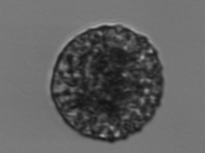
Label: Vicicitus_globosus